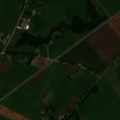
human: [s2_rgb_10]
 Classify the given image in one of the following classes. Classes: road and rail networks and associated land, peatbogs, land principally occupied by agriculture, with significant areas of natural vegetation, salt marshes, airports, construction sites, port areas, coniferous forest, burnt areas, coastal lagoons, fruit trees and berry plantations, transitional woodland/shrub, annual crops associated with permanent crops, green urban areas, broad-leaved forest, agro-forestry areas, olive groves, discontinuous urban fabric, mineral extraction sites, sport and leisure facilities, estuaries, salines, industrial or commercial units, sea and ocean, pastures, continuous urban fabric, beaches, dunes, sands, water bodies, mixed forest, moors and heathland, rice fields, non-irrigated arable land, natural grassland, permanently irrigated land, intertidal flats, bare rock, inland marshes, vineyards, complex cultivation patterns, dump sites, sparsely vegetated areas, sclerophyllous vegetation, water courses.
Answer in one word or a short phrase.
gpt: non-irrigated arable land, pastures, complex cultivation patterns